Interaction volume radius: 10 \u00c5
Interaction volume height: 20 \u00c5
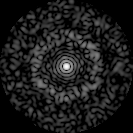
Disorder parameter: 0.8341